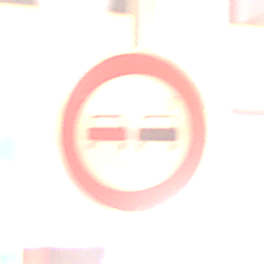
Verkehrszeichen: Ueberholverbot
Umgebung: Indoor, Urban
Tageszeit: NotSpecified
Wetter: NotSpecified
Licht: Artificial
Jahreszeit: NotSpecified
Kontrast: MediumContrast